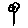
Label: flower